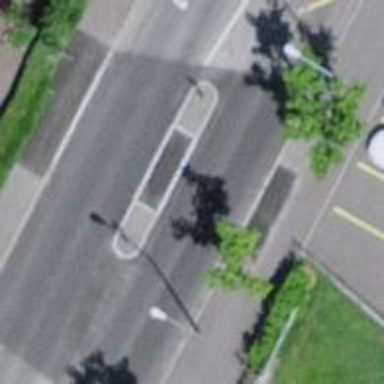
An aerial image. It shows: Marked zebra crossing with pedestrian island.